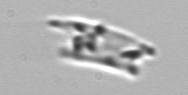
Label: Eucampia